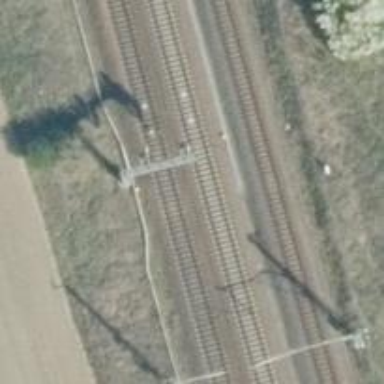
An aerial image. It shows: Railway signal.